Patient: sex M, age 51
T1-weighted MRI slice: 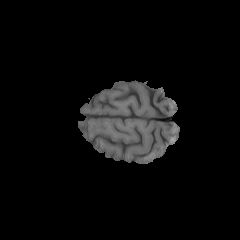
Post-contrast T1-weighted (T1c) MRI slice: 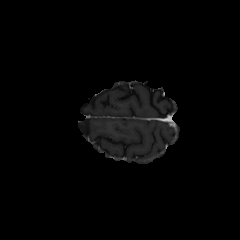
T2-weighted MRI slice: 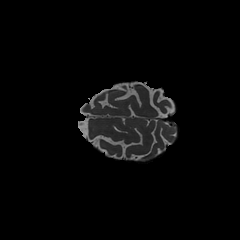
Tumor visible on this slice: no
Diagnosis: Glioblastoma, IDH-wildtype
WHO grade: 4